Interaction volume radius: 10 \u00c5
Interaction volume height: 15 \u00c5
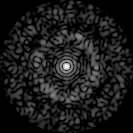
Disorder parameter: 0.8548